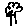
Label: tree